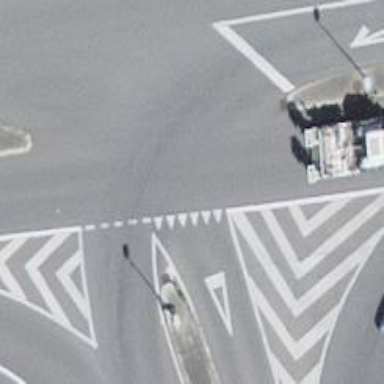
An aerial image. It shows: Road with "give way" sign.